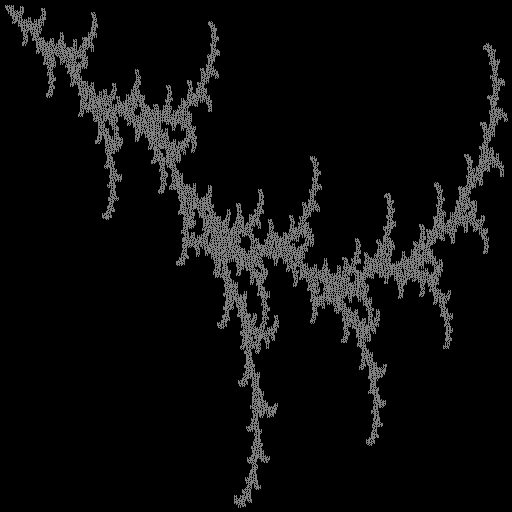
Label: branch